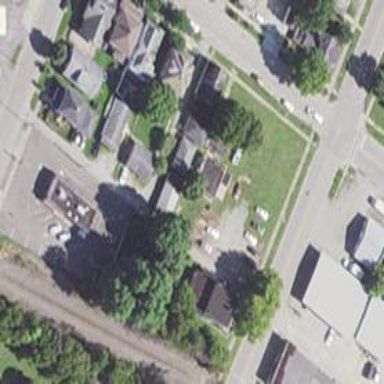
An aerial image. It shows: Alleyway designated as service road.